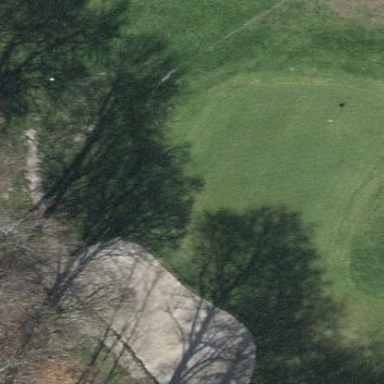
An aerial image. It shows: Picturesque green golfing area with grass land use.